Question: I am trying to do my custom progress bar, for that I created a spinner_inner and a spinner_outer, but my inner size is to large and overlaps the outer.

'''
<ProgressBar
style="@style/Spinner"
android:layout_width="100dp"
android:layout_height="100dp"
android:indeterminateDrawable="@drawable/loading" />
<TextView
android:id="@+id/login_status_message"
android:layout_width="wrap_content"
android:layout_height="wrap_content"
android:layout_marginBottom="16dp"
android:fontFamily="sans-serif-light"
android:text="@string/login_progress_signing_in"
android:textAppearance="?android:attr/textAppearanceMedium" />
</LinearLayout>
'''
'''
<style name="Spinner">
<item name="android:indeterminate">true</item>
<item name="android:indeterminateDrawable">@drawable/spinner_outer</item>
<item name="android:indeterminateDuration">2000</item>
<item name="android:indeterminateOnly">true</item>
</style>
'''
'''
<?xml version="1.0" encoding="utf-8"?>
<layer-list xmlns:android="http://schemas.android.com/apk/res/android" >
<item android:drawable="@drawable/spinner_inner"/>
<item>
<rotate
android:fromDegrees="0"
android:interpolator="@android:anim/linear_interpolator"
android:pivotX="50%"
android:pivotY="50%"
android:toDegrees="360" >
<bitmap
android:antialias="true"
android:filter="true"
android:src="@drawable/spinner_outer" />
</rotate>
</item>
</layer-list>
'''
I had already searched for an answer, but no success.
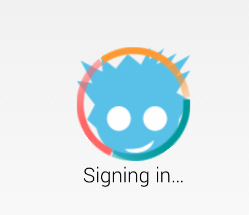
Answer: So after nobody answered me, I found my own way.
The layout:
'''
<LinearLayout xmlns:android="http://schemas.android.com/apk/res/android"
xmlns:tools="http://schemas.android.com/tools"
android:id="@+id/loading_status"
android:layout_width="wrap_content"
android:layout_height="wrap_content"
android:layout_gravity="center"
android:gravity="center_horizontal"
android:orientation="vertical"
android:visibility="gone" >
<RelativeLayout
android:id="@+id/relative_container"
android:layout_width="wrap_content"
android:layout_height="wrap_content" >
<ImageView
android:id="@+id/image_test"
android:layout_width="wrap_content"
android:layout_height="wrap_content"
android:adjustViewBounds="true"
android:src="@drawable/spinner_inner"
android:layout_centerInParent="true" />
<ProgressBar
android:id="@+id/progress"
style="?android:attr/progressBarStyleLarge"
android:layout_width="wrap_content"
android:layout_height="wrap_content"
android:layout_centerInParent="true"
android:indeterminateDrawable="@drawable/loading"
android:visibility="visible" />
</RelativeLayout>
<TextView
android:id="@+id/status_message"
android:layout_width="wrap_content"
android:layout_height="wrap_content"
android:layout_marginBottom="16dp"
android:fontFamily="sans-serif-light"
android:text="@string/loading_data"
android:textAppearance="?android:attr/textAppearanceMedium" />
'''
The out spinner
'''
<?xml version="1.0" encoding="utf-8"?>
<layer-list xmlns:android="http://schemas.android.com/apk/res/android" >
<item>
<rotate
android:fromDegrees="0"
android:interpolator="@android:anim/linear_interpolator"
android:pivotX="50%"
android:pivotY="50%"
android:toDegrees="360" >
<bitmap
android:antialias="true"
android:filter="true"
android:src="@drawable/spinner_outer" />
</rotate>
</item>
</layer-list>
'''